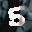
Label: 5